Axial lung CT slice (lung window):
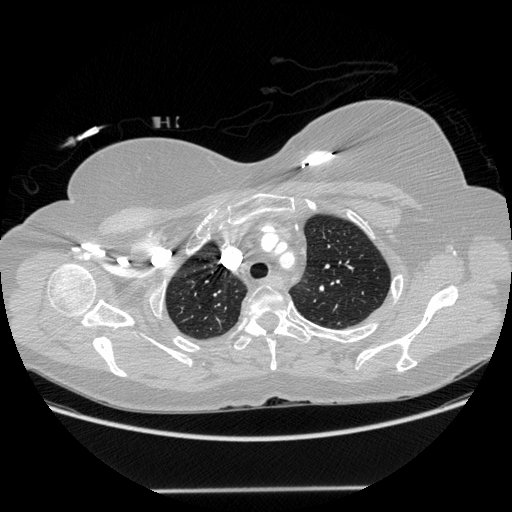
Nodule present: no